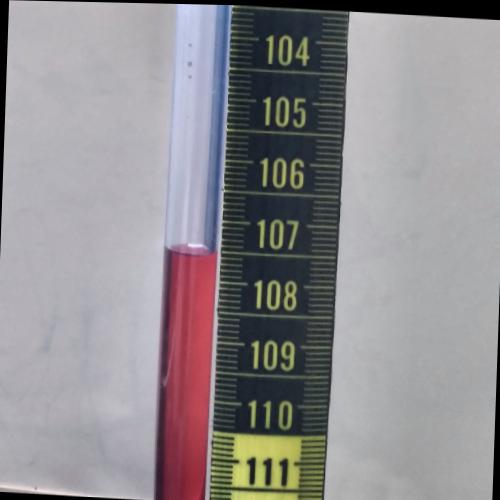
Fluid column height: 107.6 cm